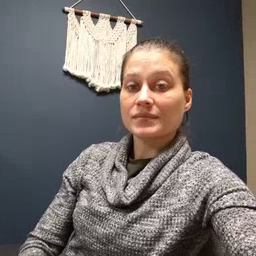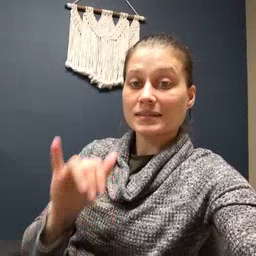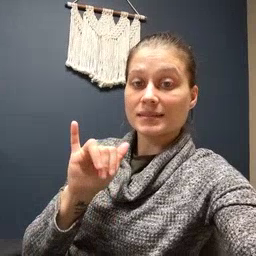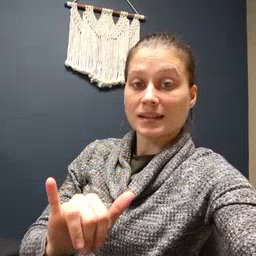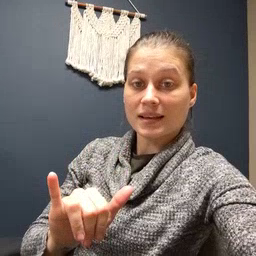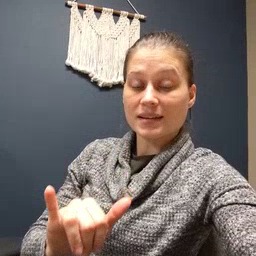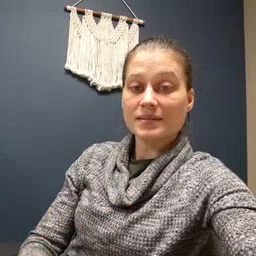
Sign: stay